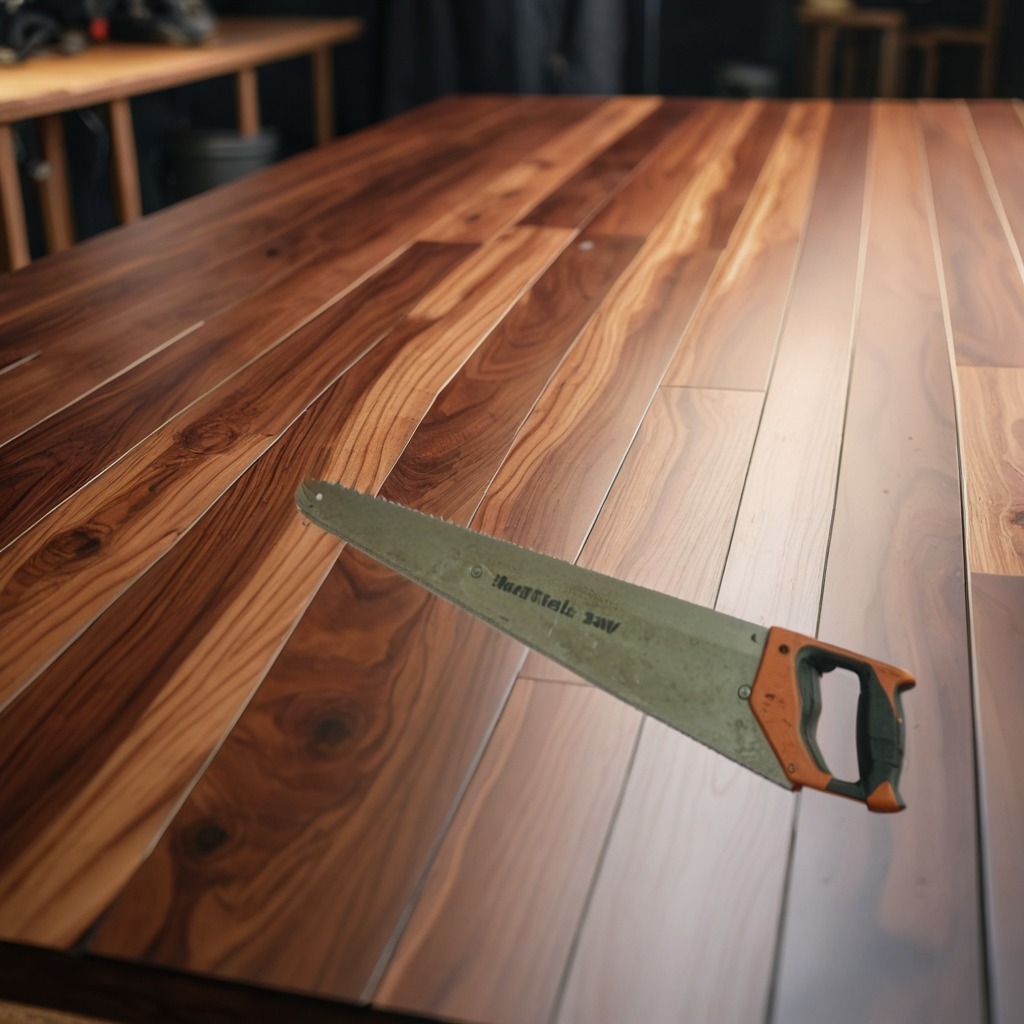
A metal saw is lying on a wooden table in a carpentry studio.